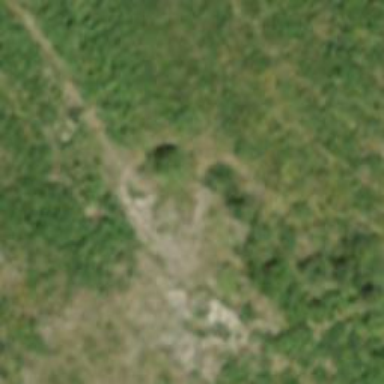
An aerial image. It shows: Historic military trench.